Question: I have 2 questions based on the graphic below:

1. How can I tell if one of the 'data-conversationmessageuserid' data attributes with a specific value exists - say <PHONE>? I believe data selectors is what I need and have tried the following but its not working yet: if($('#conversationsInBoxMessagesWrapperDIV')['data-conversationmessageuserid=<PHONE>']) {
// do something
}
2. How could I get all the 'data-conversationmessageuserid' data attributes into an array and the loop through them? I'm still playing with this code but its far from publishable. Trying to use .map .map(function()
thankyou so much
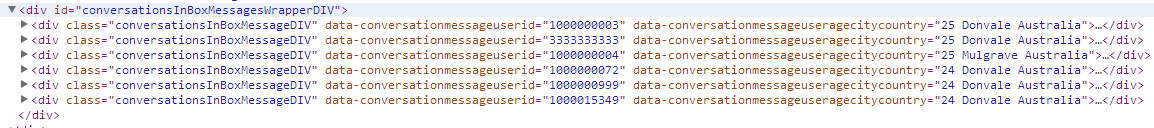
Answer: Try:
'''
if($('#conversationsInBoxMessagesWrapperDIV [data-conversationmessageuserid=<PHONE>]').length)
'''
or
'''
$('#conversationsInBoxMessagesWrapperDIV').find('[data-conversationmessageuserid=<PHONE>]') //Or children only to look at one level.
'''
To get all the data values you could do:
'''
var conversationmessageuserids = $('#conversationsInBoxMessagesWrapperDIV').children().map(function(){
return $(this).data('conversationmessageuserid');
}).get();
'''